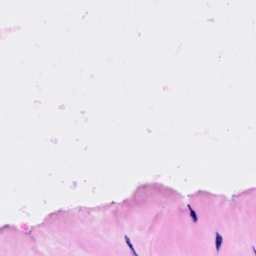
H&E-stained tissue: Breast